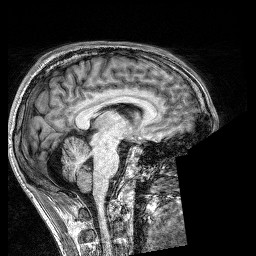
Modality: T1w
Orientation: sagittal